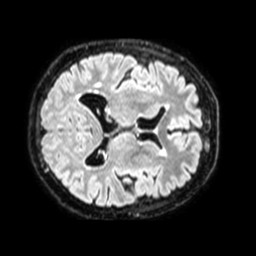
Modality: FLAIR
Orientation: axial
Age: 59
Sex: female
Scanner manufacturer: philips
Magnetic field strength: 1.5 T
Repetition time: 4.8 s
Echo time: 0.3364 s